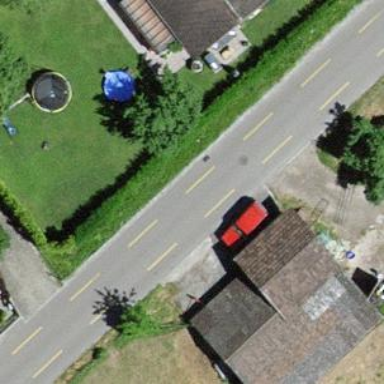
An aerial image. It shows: Garage.